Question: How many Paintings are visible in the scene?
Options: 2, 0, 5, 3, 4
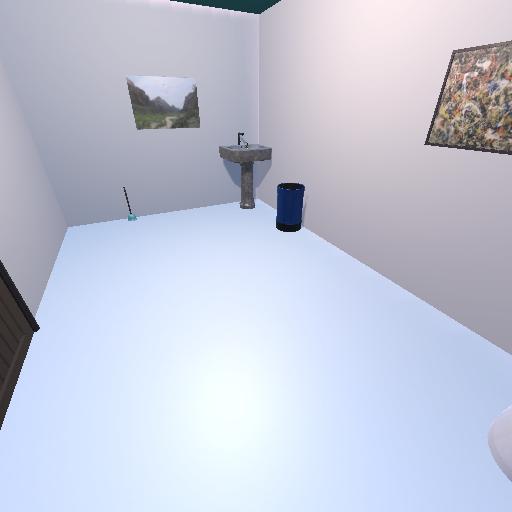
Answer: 2